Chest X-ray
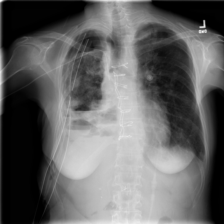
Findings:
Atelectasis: negative
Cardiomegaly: negative
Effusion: positive
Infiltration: negative
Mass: negative
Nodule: negative
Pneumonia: negative
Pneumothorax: negative
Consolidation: negative
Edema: negative
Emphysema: negative
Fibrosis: negative
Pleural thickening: negative
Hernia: negative